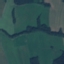
Land use / land cover: Pasture